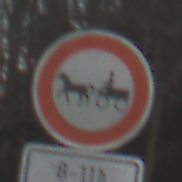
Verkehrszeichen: VerbotGespannfuhrwerke
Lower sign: ZeitangabenOhneBeschraenkungAufWochentage2
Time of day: SunriseSunset
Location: Outdoor (Nature)
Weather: Clear
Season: Winter
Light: Natural